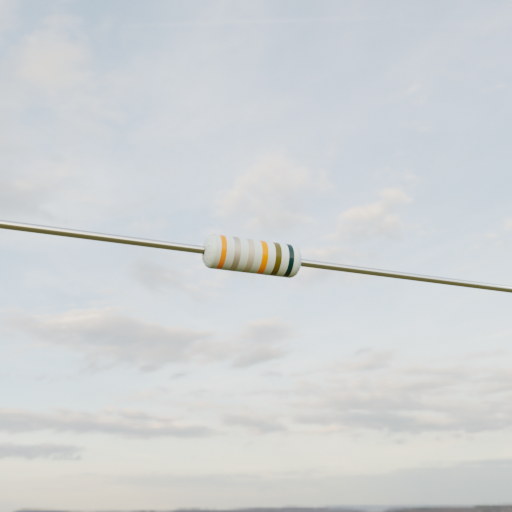
Resistor colour bands (in order): orange, silver, silver, orange, brown, black